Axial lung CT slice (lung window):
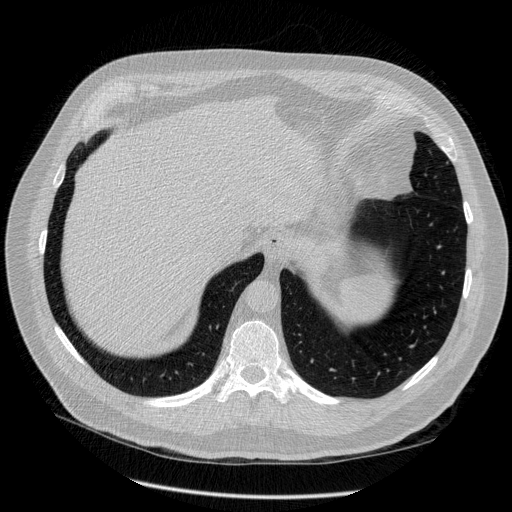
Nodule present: no